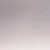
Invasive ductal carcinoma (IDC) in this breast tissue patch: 0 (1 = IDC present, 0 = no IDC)